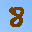
Label: 8